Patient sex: M
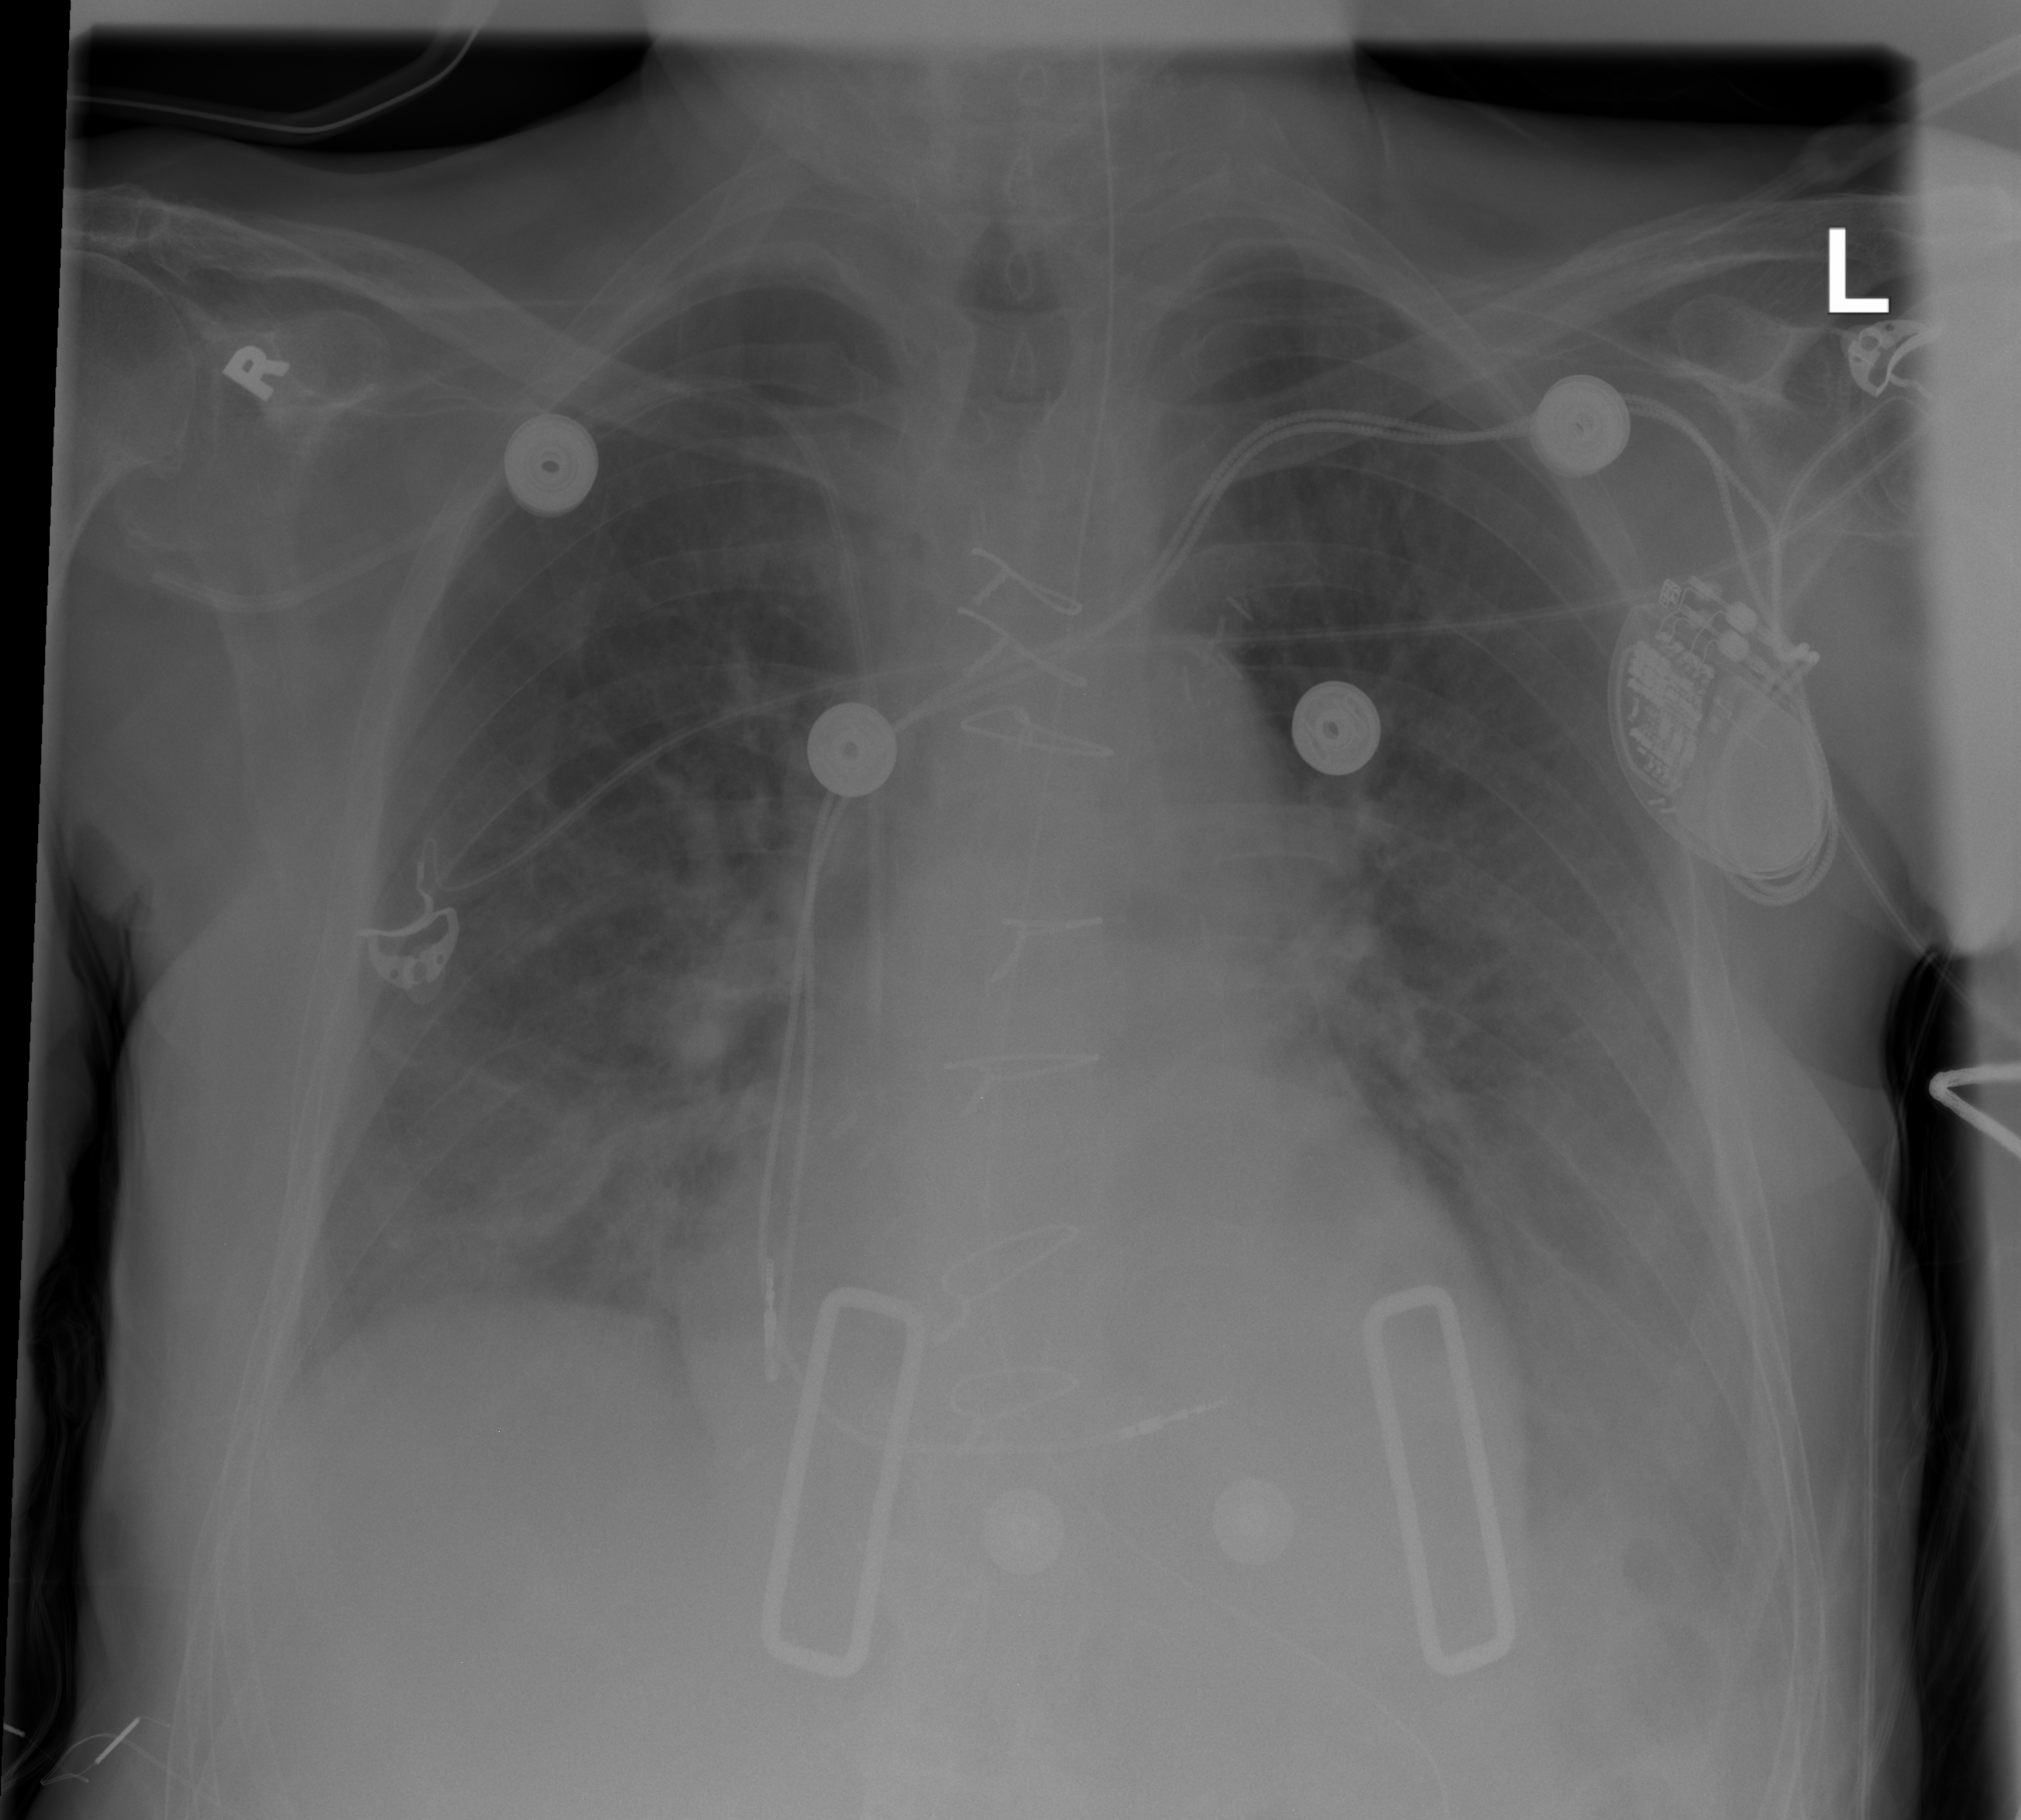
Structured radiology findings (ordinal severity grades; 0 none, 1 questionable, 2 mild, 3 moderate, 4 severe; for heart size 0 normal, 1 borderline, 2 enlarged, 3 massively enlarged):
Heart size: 0
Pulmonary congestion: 2
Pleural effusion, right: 1
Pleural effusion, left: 2
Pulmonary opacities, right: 2
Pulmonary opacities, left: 0
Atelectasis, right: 2
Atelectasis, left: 2